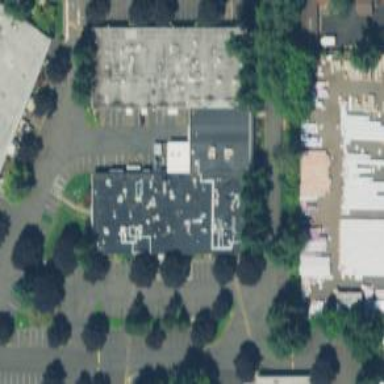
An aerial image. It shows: Office building with flat roof.